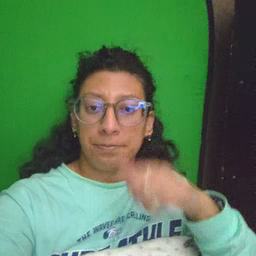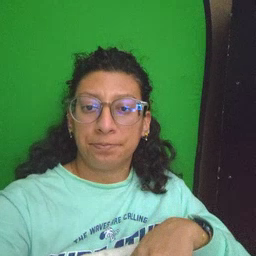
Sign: time